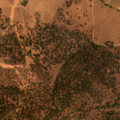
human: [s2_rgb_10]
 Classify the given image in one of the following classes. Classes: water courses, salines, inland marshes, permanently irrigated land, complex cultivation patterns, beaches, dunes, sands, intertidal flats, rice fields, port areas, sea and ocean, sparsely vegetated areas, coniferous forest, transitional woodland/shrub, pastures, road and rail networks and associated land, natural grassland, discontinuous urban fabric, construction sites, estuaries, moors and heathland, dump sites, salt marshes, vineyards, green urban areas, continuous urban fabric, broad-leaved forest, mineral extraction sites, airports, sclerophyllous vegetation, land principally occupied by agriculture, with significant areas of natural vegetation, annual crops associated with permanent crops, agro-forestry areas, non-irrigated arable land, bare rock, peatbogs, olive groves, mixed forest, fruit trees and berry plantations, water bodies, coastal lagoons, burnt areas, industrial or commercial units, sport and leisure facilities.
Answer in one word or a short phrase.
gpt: pastures, agro-forestry areas